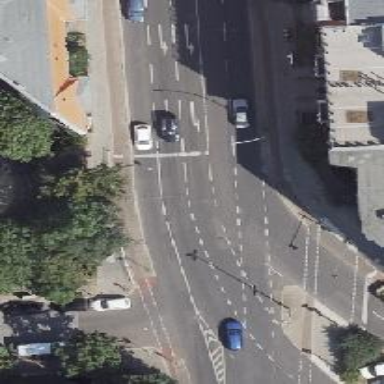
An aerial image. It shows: Road with traffic signals.